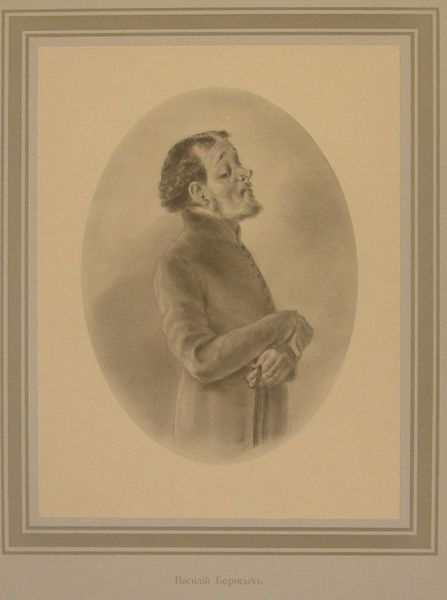
Titel: Vasilii Borisych', Vasilii Borisych'
Künstler: Petr Mikhailovich Boklevskii
Standort: Amherst (Massachusetts, USA)
Institution: Mead Art Museum, Amherst College
Schlagwörter: hair, nose, portrait, sleeve, man, frame, oval, beard, cross, arms, rectangle, bald, pencil, hold, button, sepia, point, holding, graphite, proud, rude, stuck up